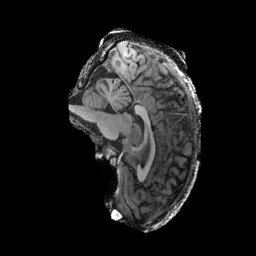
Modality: T1w
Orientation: sagittal
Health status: ill
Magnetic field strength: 3 T